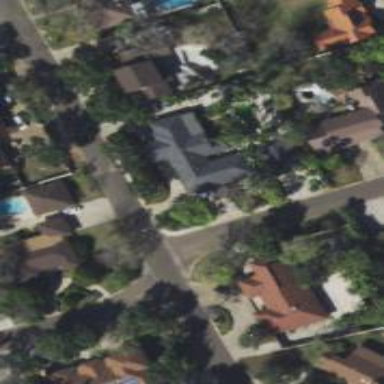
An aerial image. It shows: Residential road lined with residential properties on both sides.